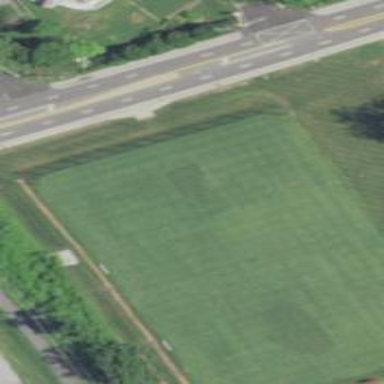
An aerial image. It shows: Grass pitch used for soccer.